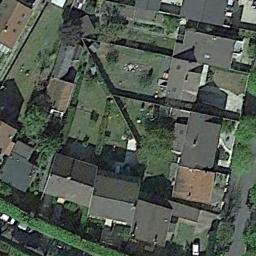
Label: residential